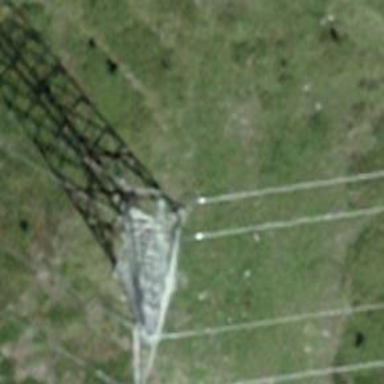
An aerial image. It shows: Power tower.